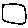
Label: square